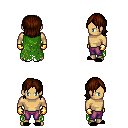
a pixel art fantasy rpg character, male body template, human, tanned skin, green tattered cape, magenta pants, brown long bangs hairstyle, gold gloves, black slippers, four views (front, back, left, right), 2x2 character sprite sheet, small pixel art, hard edges, no anti-aliasing